Interaction volume radius: 5 \u00c5
Interaction volume height: 40 \u00c5
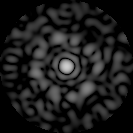
Disorder parameter: 0.8402